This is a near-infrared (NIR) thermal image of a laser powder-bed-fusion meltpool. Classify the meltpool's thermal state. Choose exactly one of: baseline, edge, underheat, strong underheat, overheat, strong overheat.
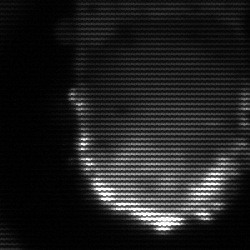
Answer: baseline